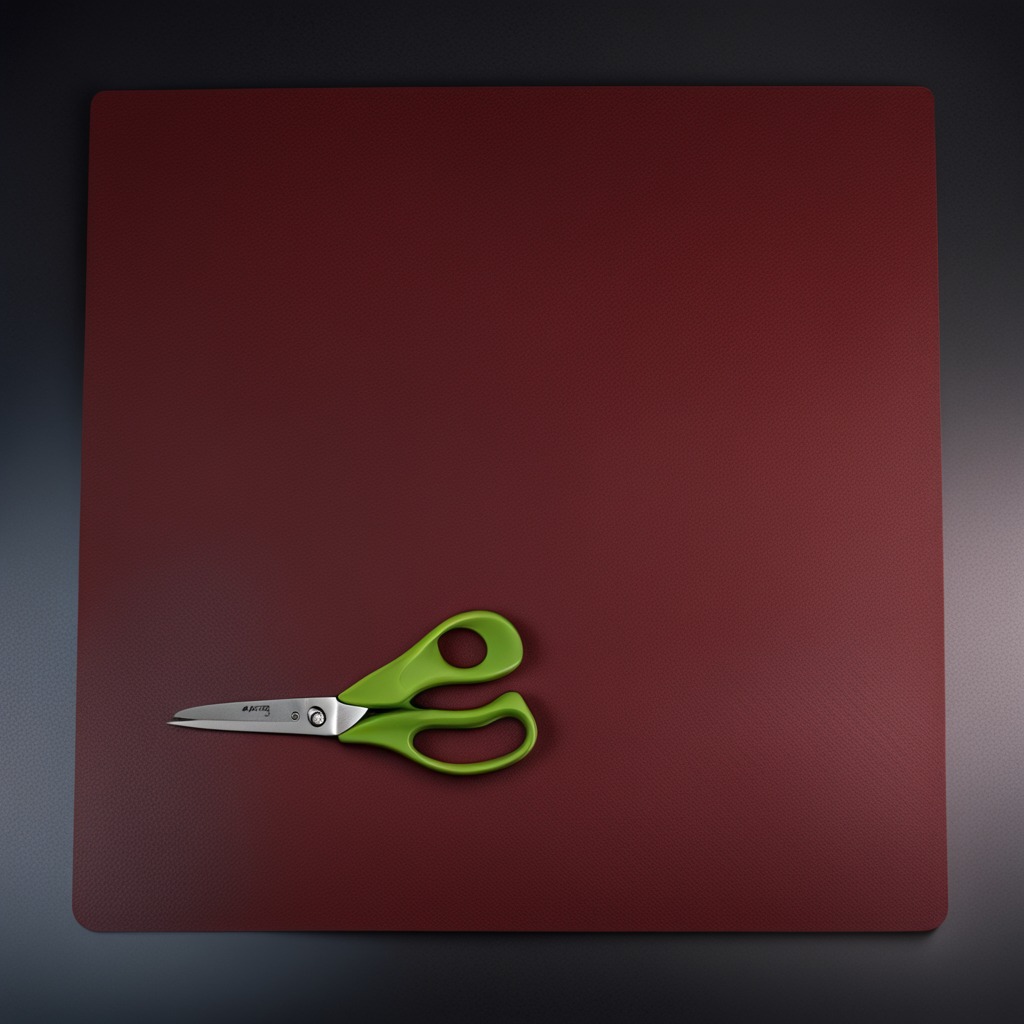
A scissor lies on the granite tabletop.